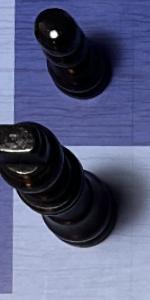
Label: King_Black